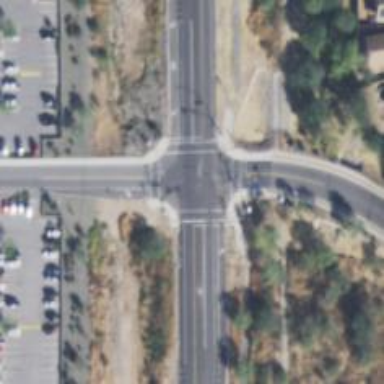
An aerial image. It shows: Uncontrolled crossing on the road.